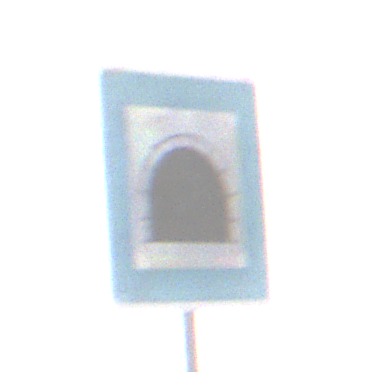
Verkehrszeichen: Tunnel
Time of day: MorningAfternoon
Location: Outdoor (Nature)
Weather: PartlyCloudy
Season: NotSpecified
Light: Natural